Question: In my application i have try to implement the google account access, and when i initialise its working till in the login session. after which it throws the following error in the screen shot

Here my code
'''
static NSString *const kKeychainItemName =nil;
NSString *kMyClientID = @"465568347336.apps.googleusercontent.com";
NSString *kMyClientSecret = @"rKVsWXTlo3M8zqNfofkX0Xrl";
NSString *scope = @"https://www.googleapis.com/auth/userinfo.profile";
GTMOAuth2ViewControllerTouch *viewController;
viewController = [[GTMOAuth2ViewControllerTouch alloc] initWithScope:scope
clientID:kMyClientID
clientSecret:kMyClientSecret
keychainItemName:kKeychainItemName
delegate:self finishedSelector:@selector(viewController:finishedWithAuth:error:)];
[self.navigationController presentModalViewController:viewController animated:YES];
'''
'''
- (void)viewController:(GTMOAuth2ViewControllerTouch *)viewController
finishedWithAuth:(GTMOAuth2Authentication *)auth
error:(NSError *)error {
if (error != nil) {
NSString *output=nil;
output = [error description];
NSLog(@"output:%@",output);
UIAlertView *fail = [[UIAlertView alloc] initWithTitle:@"Alert"
message:[NSString stringWithFormat:@"Error, Authentication failed!
%@",error]
delegate:self
cancelButtonTitle:@"OK"
otherButtonTitles:@"Try again", nil];
fail.tag = 1;
[fail show];
NSLog(@"Authentication failed!");
} else {
UIAlertView *success = [[UIAlertView alloc] initWithTitle:@"Alert"
message:[NSString stringWithFormat:@"Authentication succeeded!"]
delegate:self
cancelButtonTitle:@"OK"
otherButtonTitles:nil];
success.tag = 2;
[success show];
NSLog(@"Autzentication succeeded!");
}
'''
How to solve this is issue.Please help me to solve
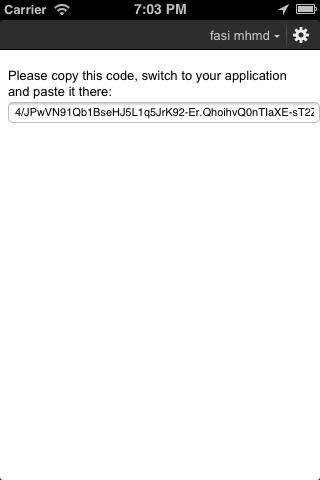
Answer: I implemented my GTMOAuth2 using the following codes and it worked for me, I hope it may help you in some way or another.
'''
- (GTMOAuth2Authentication * )authForGoogle
{
NSURL * tokenURL = [NSURL URLWithString:GoogleTokenURL];
NSString * redirectURI = @"urn:ietf:wg:oauth:2.0:oob";
_auth = [GTMOAuth2Authentication authenticationWithServiceProvider:@"Google"
tokenURL:tokenURL
redirectURI:redirectURI
clientID:GoogleClientID
clientSecret:GoogleClientSecret];
_auth.scope = @"https://www.googleapis.com/auth/userinfo.profile";
return _auth;
}
- (void)signInToGoogle
{
_auth = [self authForGoogle];
// Display the authentication view
GTMOAuth2ViewControllerTouch * viewController = [[GTMOAuth2ViewControllerTouch alloc] initWithAuthentication:_auth
authorizationURL:[NSURL URLWithString:GoogleAuthURL]
keychainItemName:@"GoogleKeychainName"
delegate:self
finishedSelector:@selector(viewController:finishedWithAuth:error:)];
[_window setRootViewController: viewController];
[_window makeKeyAndVisible];
}
- (void)viewController:(GTMOAuth2ViewControllerTouch *)viewController finishedWithAuth:(GTMOAuth2Authentication *)auth
error:(NSError *)error
{
if (error != nil) {
NSString *output=nil;
output = [error description];
NSLog(@"output:%@",output);
UIAlertView *fail = [[UIAlertView alloc] initWithTitle:@"Alert"
message:[NSString stringWithFormat:@"Error, Authentication failed!
%@",error]
delegate:self
cancelButtonTitle:@"OK"
otherButtonTitles:@"Try again", nil];
fail.tag = 1;
[fail show];
NSLog(@"Authentication failed!");
} else {
UIAlertView *success = [[UIAlertView alloc] initWithTitle:@"Alert"
message:[NSString stringWithFormat:@"Authentication succeeded!"]
delegate:self
cancelButtonTitle:@"OK"
otherButtonTitles:nil];
success.tag = 2;
[success show];
NSLog(@"Autzentication succeeded!");
}
}
'''
I copied your finishedWithAuth method as it is similar to my implementation. I don't think there is much difference between our codes with regards to the implementation of GTMOAuth2 in xcode, but one thing that I realised when I was using GTMOAuth2 was that it is extremely hard to debug any errors that you face. I had this similar error to you as well, and realised that it was because I chose the wrong type of app in the Google portal when setting up the app and getting the clientID and clientSecret. I set it up as an iOS app at first (of course!), but then after reading different answers and problems online, I realised I should have created it as an Other app type. That solved my issue. Maybe you can check it out.
They have a forum where the support is quite comprehensive, this is the link <URL>
To further add on, I can refer you to the tutorial that I referenced when I was integrating the GTMOAuth2 into my app. This is the link <URL>.
Also, as I was developing an enterprise app that required me to check the email address of the user, it was very difficult for me to get the email even after the user was authenticated. I had to hack and read into the codes before I got what I needed, and if you need it in future, you can check my answer <URL>.
Hope this helps! :)